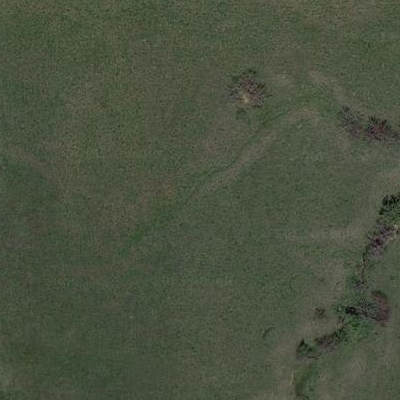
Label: Grass